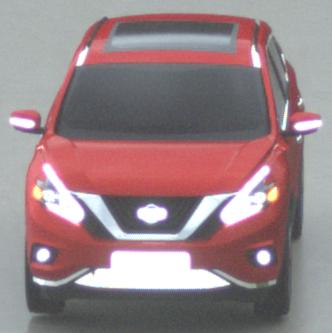
Make: Nissan
Model: Murano
Detailed model: Gen. 3 Z52
Model produced from: 2015
Doors: 5
Color: red
Road condition: wet road
Daytime: midday
Contrast: low contrast